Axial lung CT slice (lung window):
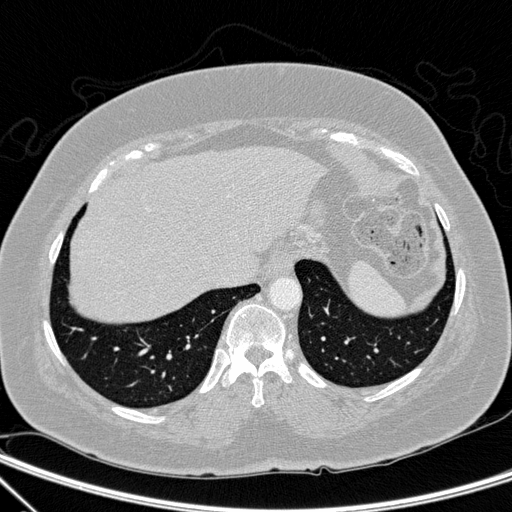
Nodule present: no